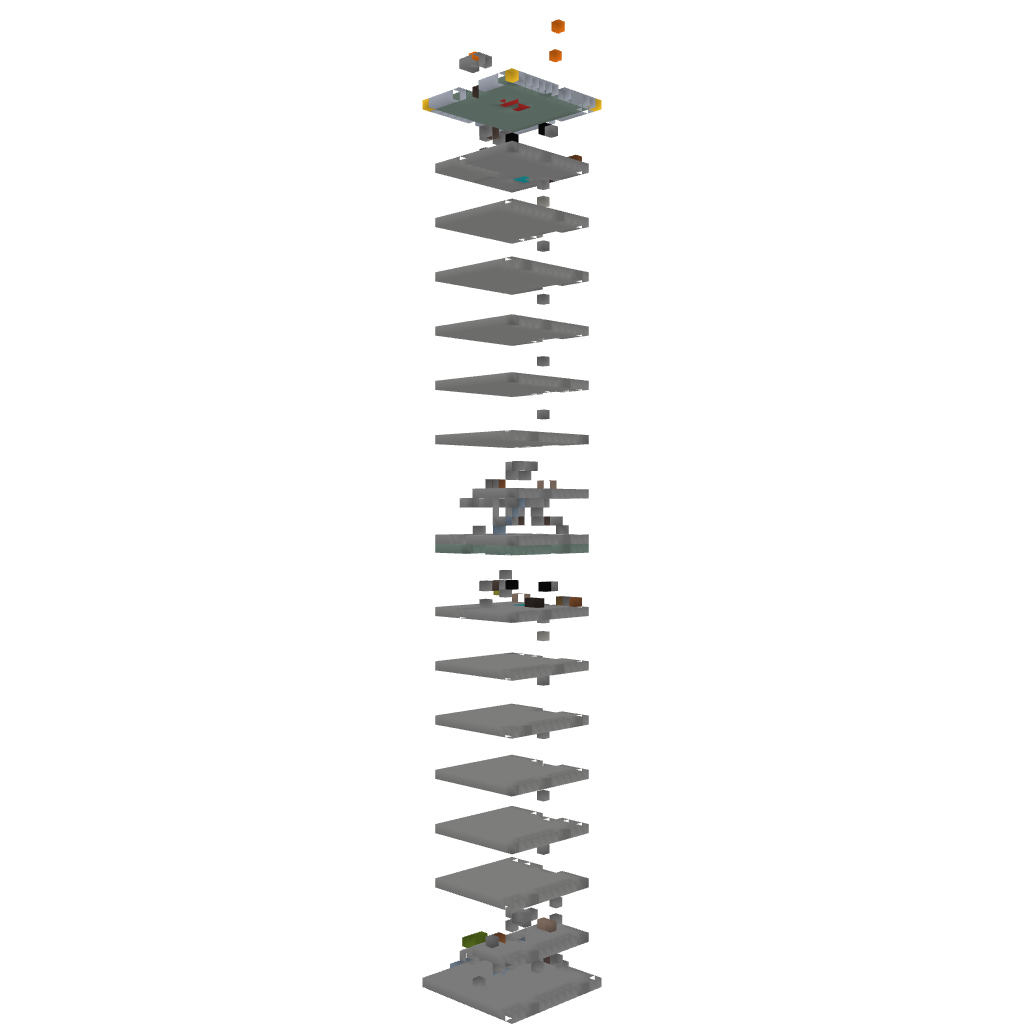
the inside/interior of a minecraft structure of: city work office